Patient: sex F, age 69
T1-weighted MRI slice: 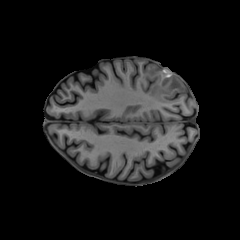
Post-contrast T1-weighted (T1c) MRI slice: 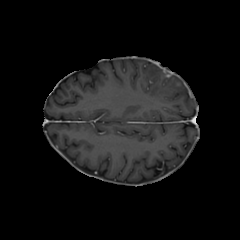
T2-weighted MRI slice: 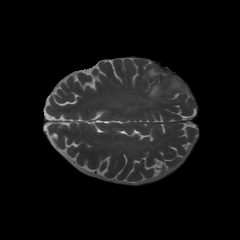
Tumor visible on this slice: yes
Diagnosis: Glioblastoma, IDH-wildtype
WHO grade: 4